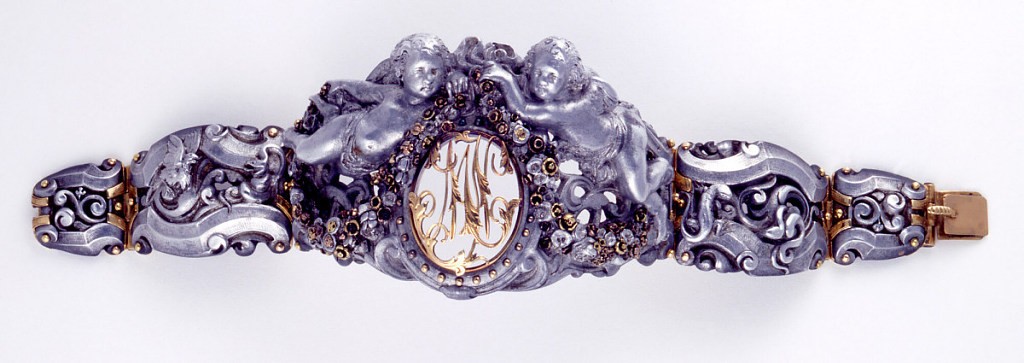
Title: Bracelet
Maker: Honore Severin Bourdoncle, French, 1823 - 1893
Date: ca. 1860
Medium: Aluminum, gold, brass
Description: Cuff-type bracelet of five hinged, aluminum sections embellished with brass and gold; the large central section showing two winged cherubs amidst ribbons, garlands and scrollwork, floating above an oval cartouche containing an open-work gold panel with the scrolling, intertwined initials 'MJ' or 'MJC'; the central section flanked by smaller sections of strapwork and scrolls, the section on the left showing a bird and snake, the one on the right with a lizard and snake; the two outer sections of strapwork and scrolls, with attached catch and housing; the hinges, catch and housing of gold.